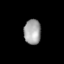
Tissue: lung
Cell type: Myeloid cells
Senescence score: 0.5709
Nuclear area (px): 413
Mean DAPI intensity: 163.656